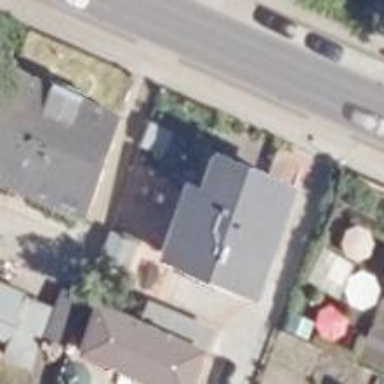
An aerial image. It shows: Building with gabled roof.